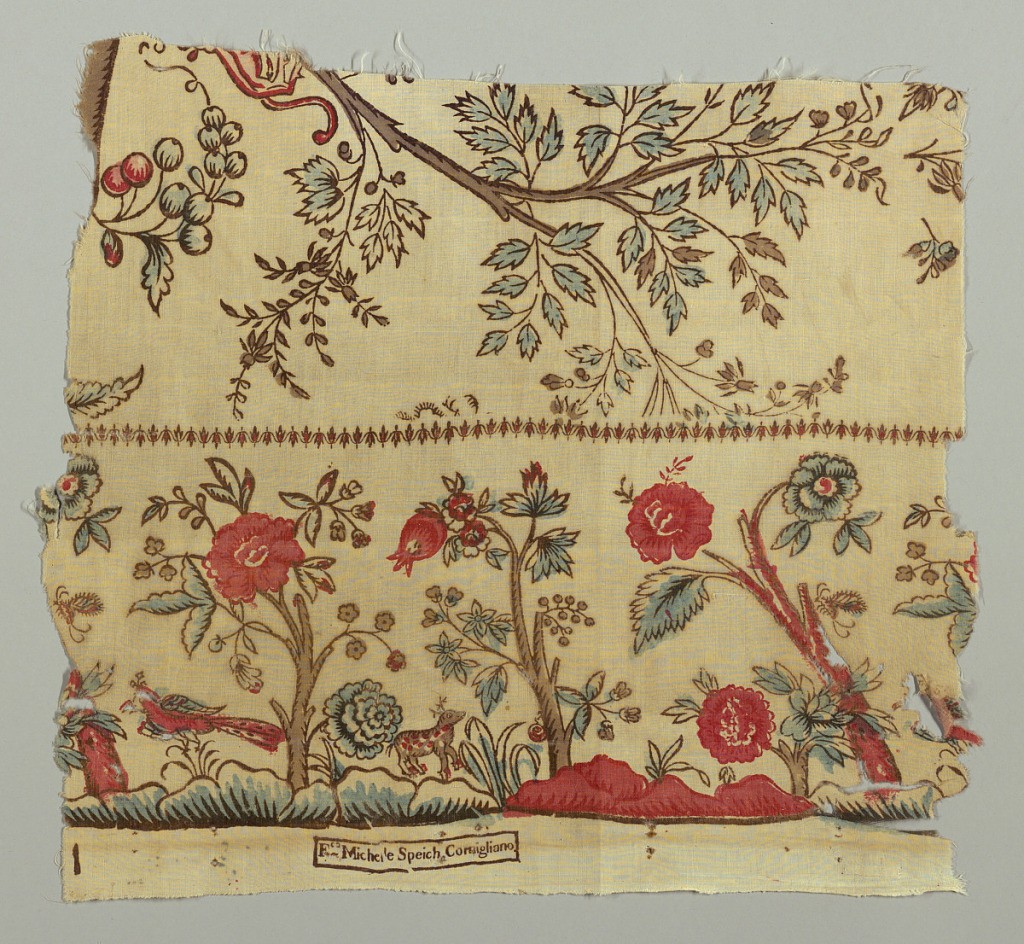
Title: Mezzaro fragment
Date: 1825–1850
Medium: cotton Technique: printed on plain weave
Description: Border fragment of a toile de gêne or mezzaro with trees and animals. Above narrow decorative border are tree branches with sprigs of berries. Factory mark is printed along bottom selvage and reads: "Fco Michele Speich, Cornigliano."